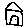
Label: house